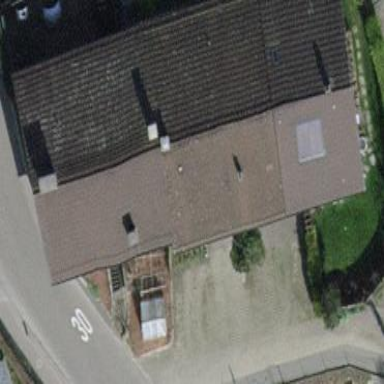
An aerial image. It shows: Terrace building.